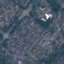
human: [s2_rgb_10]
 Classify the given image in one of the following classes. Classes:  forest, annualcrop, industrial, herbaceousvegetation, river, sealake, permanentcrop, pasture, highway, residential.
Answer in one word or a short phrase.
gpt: Residential